Question: I am creating a multiuser shared to do list application using PHP and MySQL. Currently, my application is displaying the to do list items by iterating over the database table with a while loop.
All of that works correctly, so I know I am connecting to the database. Part of the while loop also generates buttons that allow a user to "claim" an item that does not have anyone working on it or to indicate that at item has been completed. However, the buttons are not updating the database table.
'''
<?php
include 'includes/dbh.inc.php';
$sql = 'SELECT * FROM items WHERE item_is_done = 0';
$result = mysqli_query($conn, $sql);
while($row = mysqli_fetch_assoc($result)) {
$creator = $row['item_creator'];
$owner = $row['item_owner'];
$id = $row['item_id'];
if (isset($_POST['do_item'])) {
$update = "UPDATE items SET item_owner = $currentID WHERE item_id = $id;";
mysqli_query($conn, $update);
header("Location: ../todo.php?code=doing");
exit();
} else if(isset($_POST['complete_item'])) {
$update = "UPDATE items SET item_is_done = 1 WHERE item_id = $id;";
mysqli_query($conn, $update);
header("Location: ../todo.php?code=done");
exit();
}
echo '<h4>Item ID:</h4>' . $id . '<br><br>';
echo '<h4>Item created by:</h4>' . $creator . '<br><br>';
echo '<h4>Date Added: </h4>' . $row['item_add_date'] . '<br><br>';
echo '<h4>Item Title: </h4>' . $row['item_title'] . '<br><br>';
echo '<h4>Description: </h4>' . $row['item_description'] . '<br>';
if($row['item_owner'] == 'None') {
echo '<br>';
echo '<button type="submit" name="do_item" formaction="todo.php" formmethod="POST">Do Item</button>';
echo '<br>';
} else if($row['item_owner'] != 'None') {
echo '<br>';
echo '<h4>Item is being worked on by: </h4>' . $owner . '<br><br>';
echo '<button type="submit" name="complete_item" formaction="todo.php" formmethod="POST">Complete Item</button>';
echo '<br>';
}
echo '<hr>';
}
?>
'''

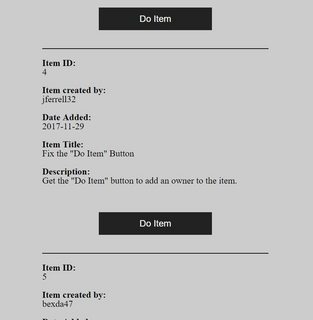
Answer: I was also got stuck on same kind of problem what I did was I tried to put the updating variables in ' ' single quotes.
If it can help you you can try this queries
'''
$update = "UPDATE items SET item_owner='$currentID' WHERE item_id='$id'";
$update = "UPDATE items SET item_is_done='1' WHERE item_id ='$id'";
'''